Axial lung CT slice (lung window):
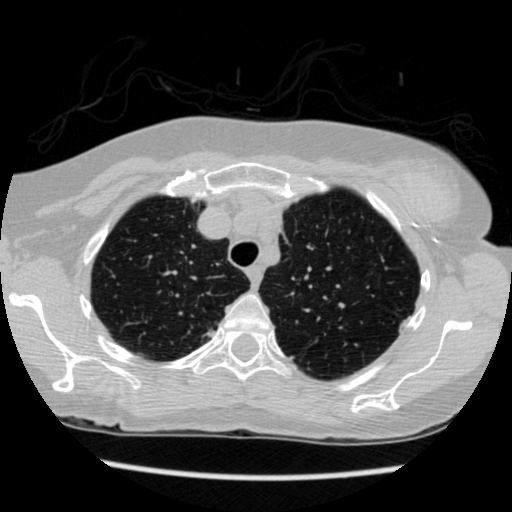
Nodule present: no